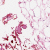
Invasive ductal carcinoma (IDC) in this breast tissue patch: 0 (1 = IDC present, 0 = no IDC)